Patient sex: M
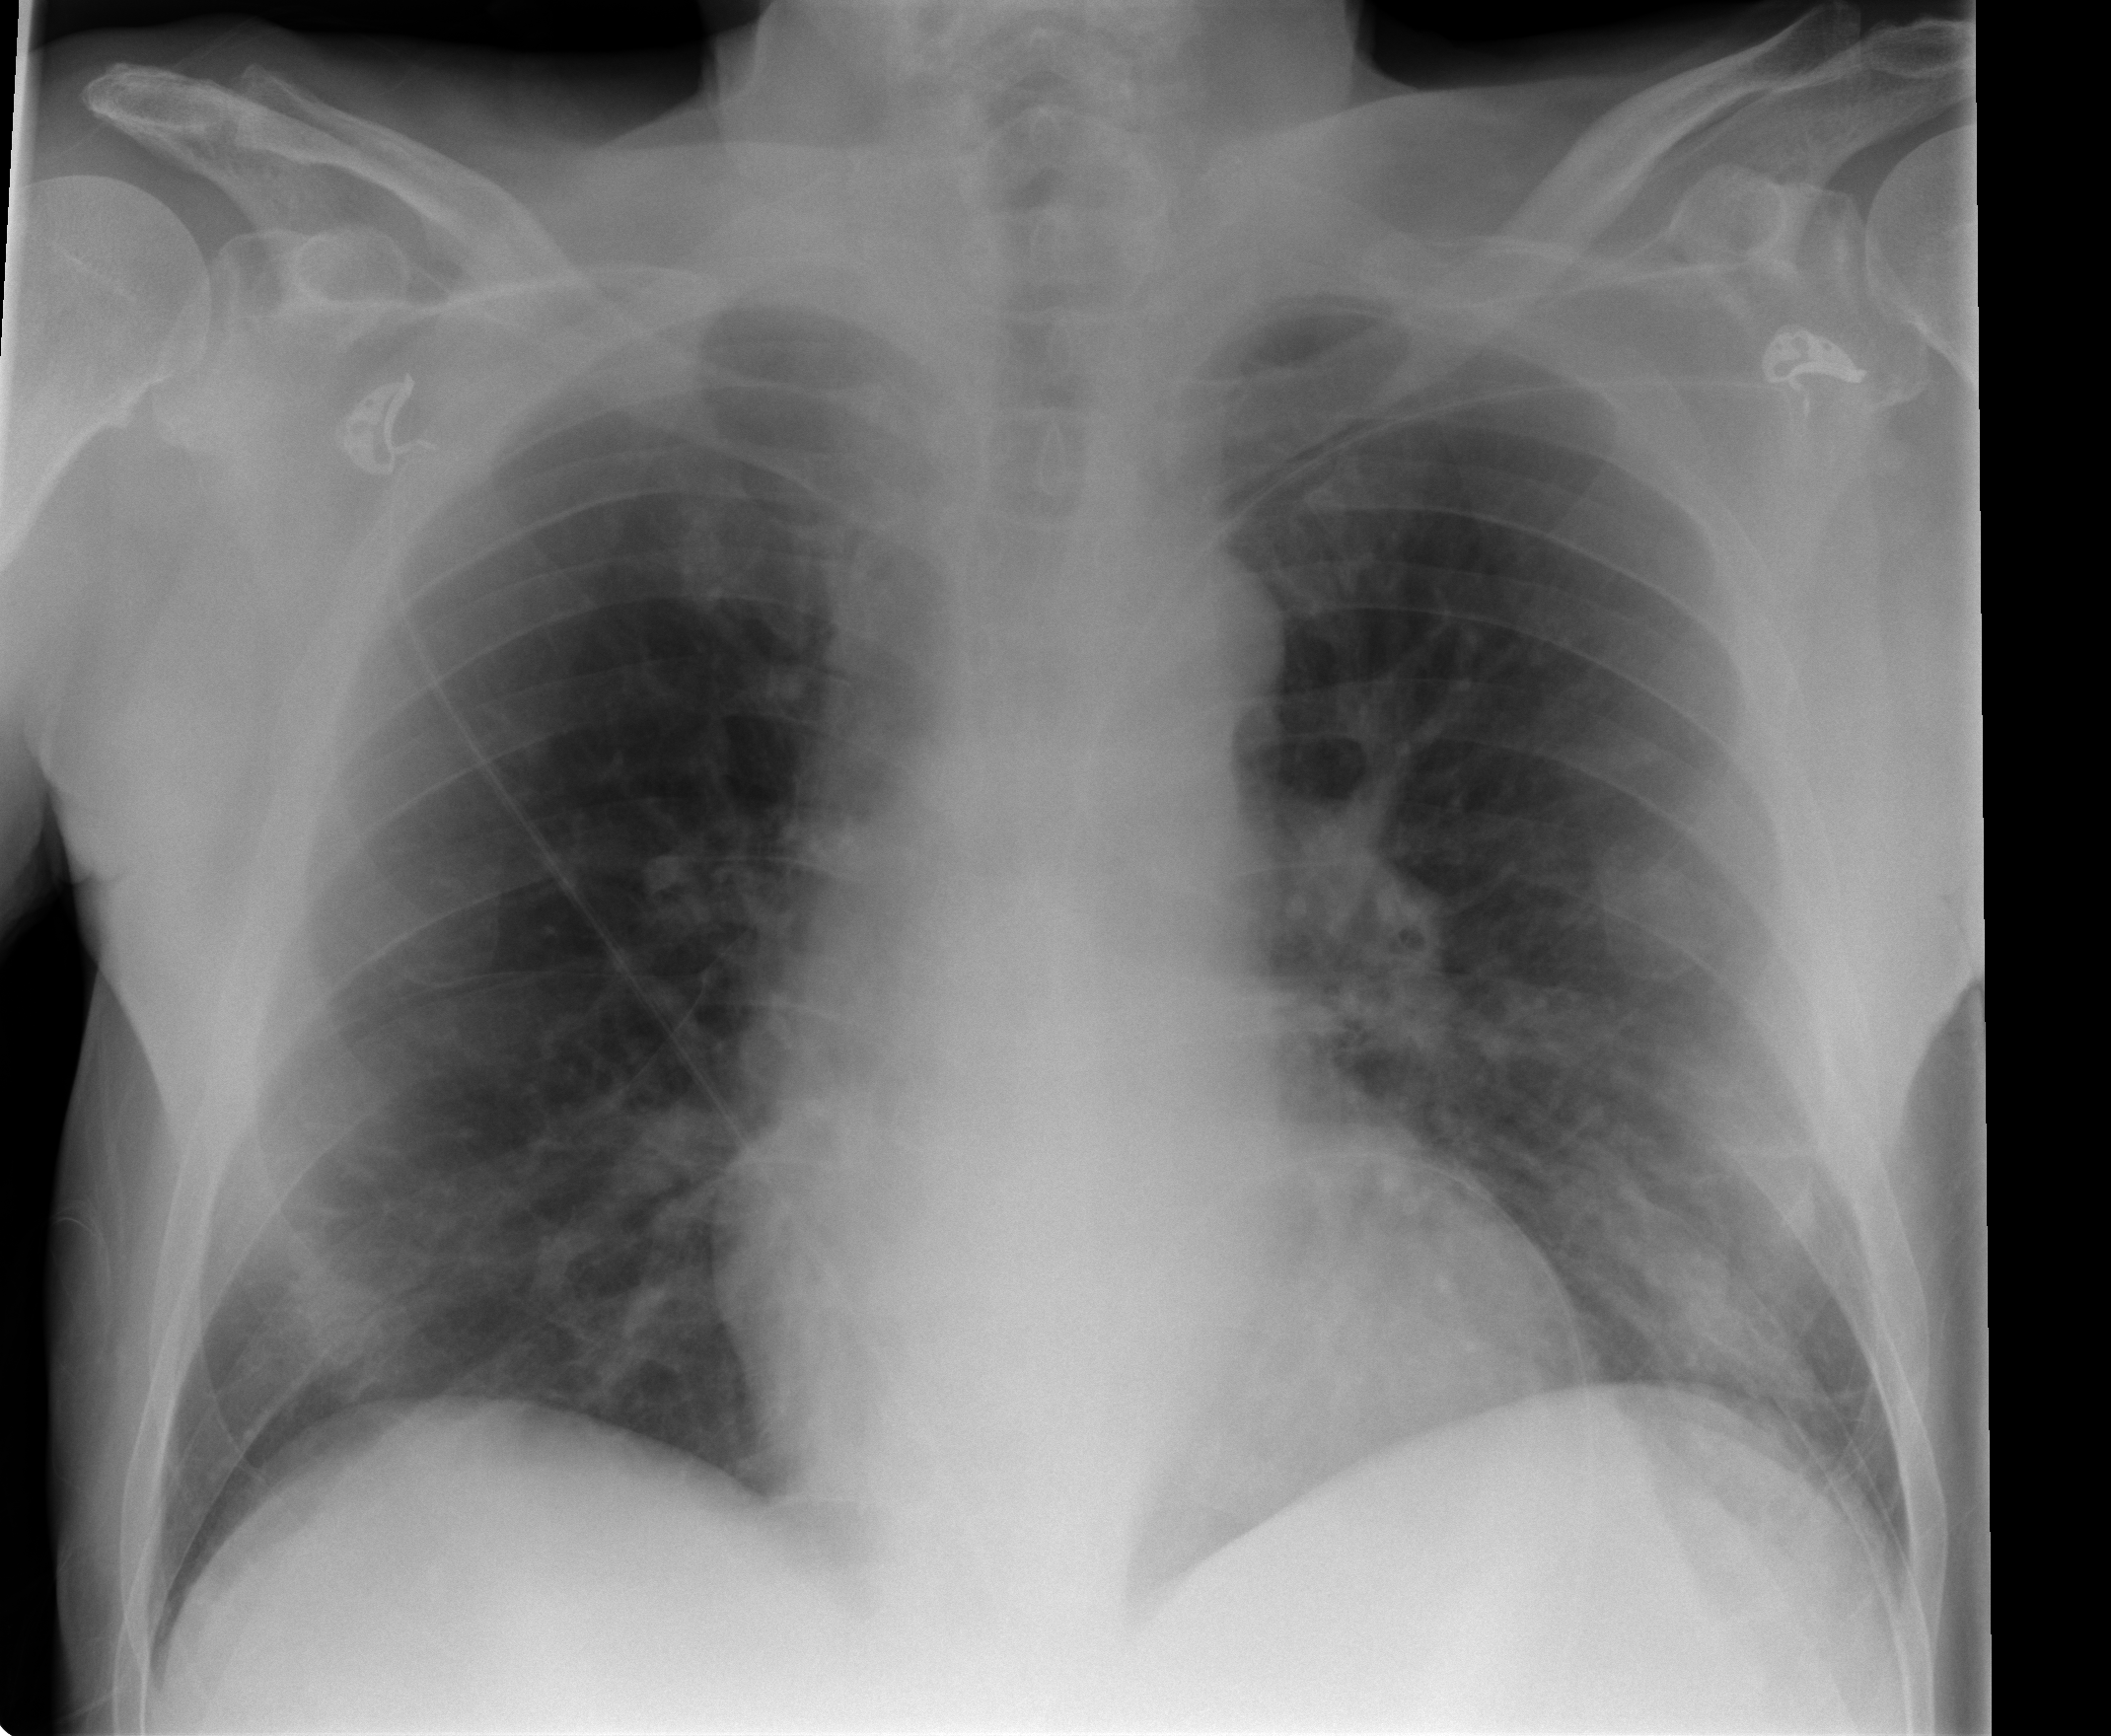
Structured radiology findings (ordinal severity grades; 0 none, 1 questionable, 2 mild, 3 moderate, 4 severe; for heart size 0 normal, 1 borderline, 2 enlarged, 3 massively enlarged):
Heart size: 0
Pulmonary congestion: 0
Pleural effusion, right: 0
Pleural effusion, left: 0
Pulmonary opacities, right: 0
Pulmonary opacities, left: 2
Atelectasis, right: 0
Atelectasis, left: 0